Question: Hi Folks i just want to know how can i make a or a "/n" inside of an expression of Microsoft reports
i need to print the result ( for example )
Lab: lab something
name: name something
Minimum ammount: $12356, % of discount: 5%
and i have this so far
'''
="Laboratorio:"& Fields!NombreProveedor.Value &
"Nombre Oferta: " & Fields!NombreOferta.Value &
"Monto Minimo: " & Fields!MontoMinimo.Value & "% de descuento " & Fields!Descuento.Value
'''

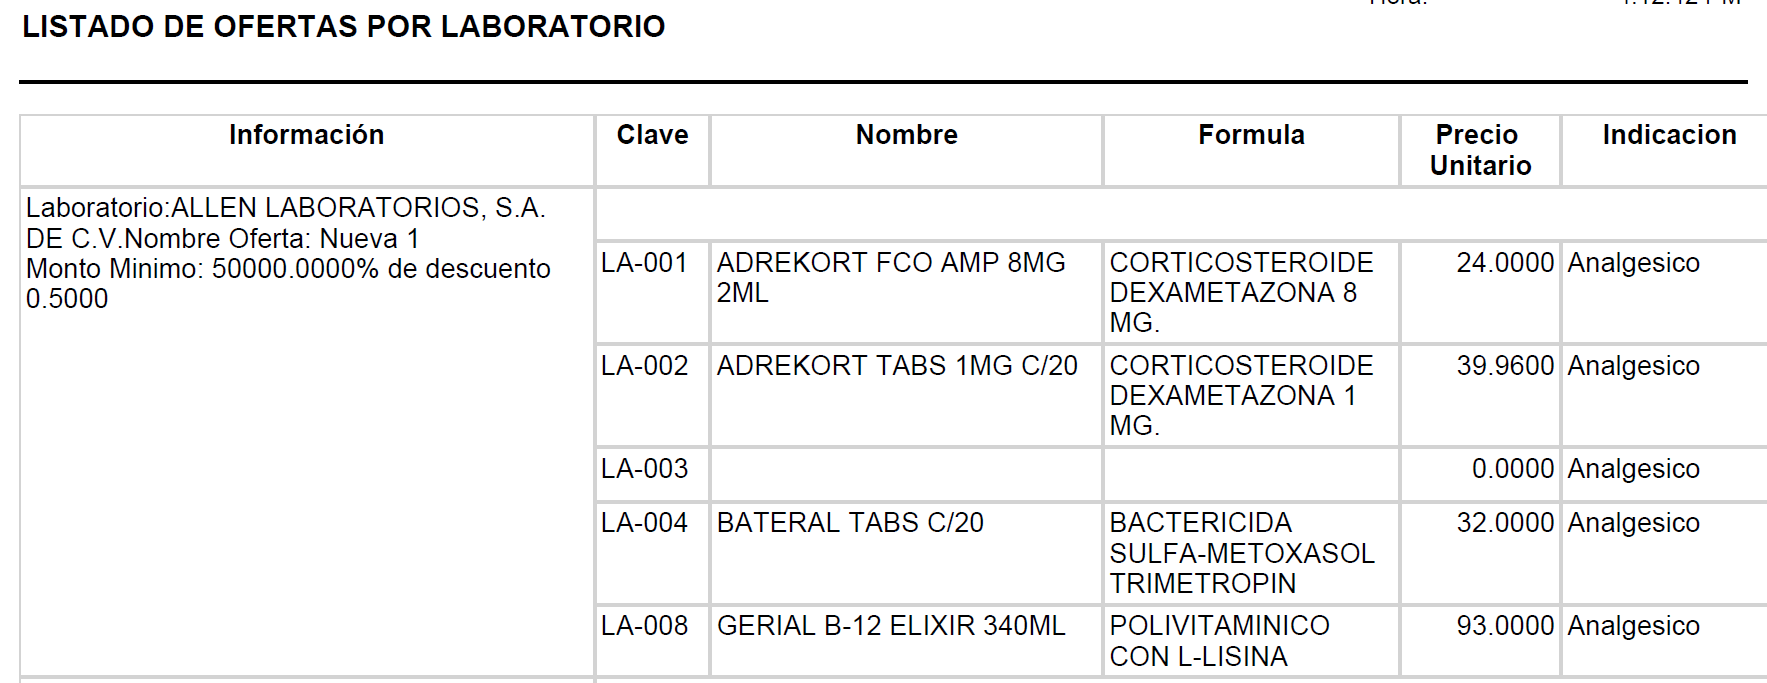
Answer: Try using System.Environment.NewLine
'''
="First Line" + System.Environment.NewLine + "Second Line"
'''